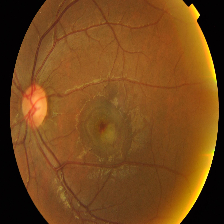
Diabetic retinopathy grade: Proliferative DR